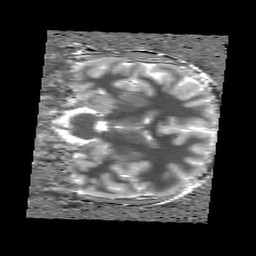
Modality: T1map
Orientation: coronal
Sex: male
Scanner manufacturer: siemens
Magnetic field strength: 3 T
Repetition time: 5 s
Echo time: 0.00355 s